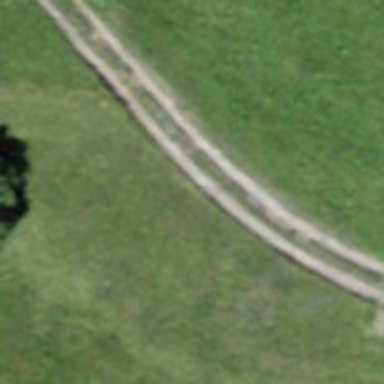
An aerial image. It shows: Gravel track with track type of grade3.